Question: I've developed Java Applet application, but I'm having problems with deployment. Application successfully compiled in Eclipse. I exported application in a JAR file. I've created HTML file and put following in it:
'''
<html>
<title>The Hello, World Applet</title>
<body>
<hr>
<applet code="Applet.class" width="100%" height="100%" archive="Clijent.jar" >
<
</applet>
<hr>
</body>
</html>
'''
When I start applet using web browser, I get following error.

I successfully find that class in my Eclipse project, and I added it to the build path. Where is the problem?
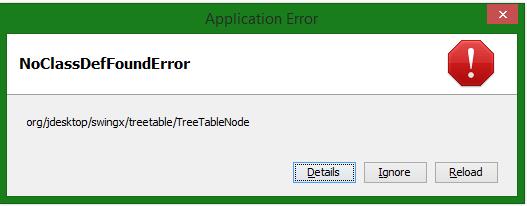
Answer: Add the SwingX <URL> to class list in the Applet's 'archive' attribute in the applet tag so that it is included in the classpath
'''
<applet code="Applet.class" width="100%" height="100%" archive="Clijent.jar,swingx.jar" >
'''